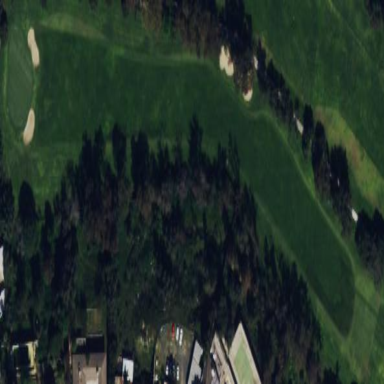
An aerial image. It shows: Grassy area designated for driving range golf.